Question: I am trying to run a project having some header files but these header files are having path of the actual location of header file like "../../../FMRuntimeHelpers/Classes/FMRuntimeHelpers.h".
Now compiler is not considering this path ( ../../../FMRuntimeHelpers/Classes/FMRuntimeHelpers.h) to locate the actual header file and the its content like @interface etc. While its considering this as Objective C code and generating error: "Expected Identifier or '('".
Please suggest. What I need to do to resolve it? How can be define this relative path? I am having thousand of files in this manner so this would be taking considerable amount of time to replace these files with the original files.

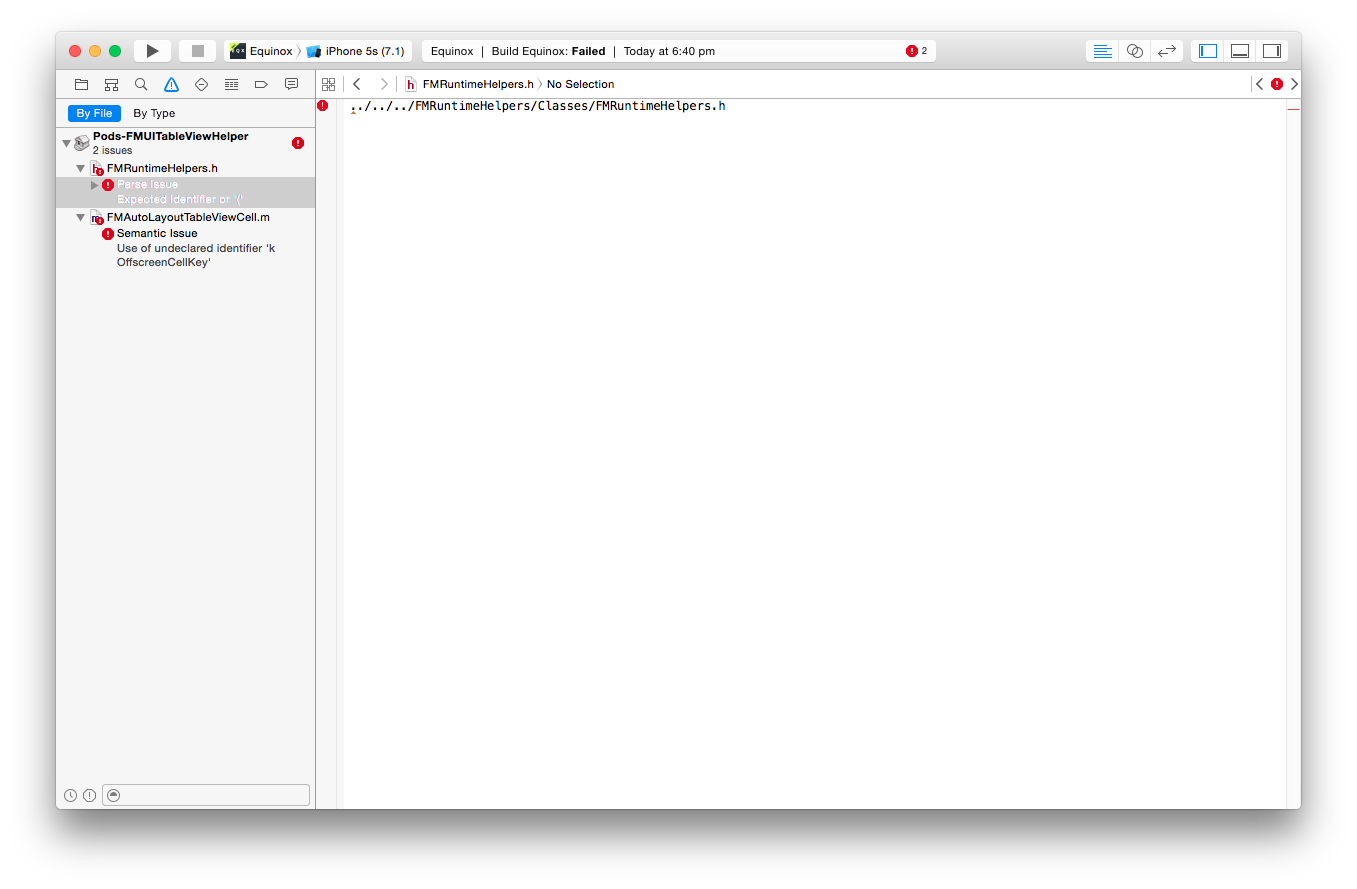
Answer: Method 1 :
- Select the "Source Tree" tab in Xcode's preference. A path added here will be a system-level path and available to be included for all projects.- Set HEADER_SEARCH_PATHS parameter in build settings on project info. I added "${SRCROOT}" here without recursion. This setting works well for most projects.
method 2 :
Xcode uses Clang which has GCC compatible command set. <URL> which adds system header searching paths. And this option is accessible via HEADER_SEARCH_PATHS in Xcode project build setting.
However, path string added to this setting should not contain any whitespace characters because the option will be passed to shell command as is.
But, some OS X users (like me) may put their projects on path including whitespace which should be escaped. You can escape it like /Users/my/work/a\ project\ with\ space if you input it manually. You also can escape them with quotes to use environment variable like "${SRCROOT}".
Or just use . to indicate current directory. I saw this trick on Webkit's source code, but I am not sure that current directory will be set to project directory when building it.
The ${SRCROOT} is predefined value by Xcode. This means source directory. You can find more values in <URL>.